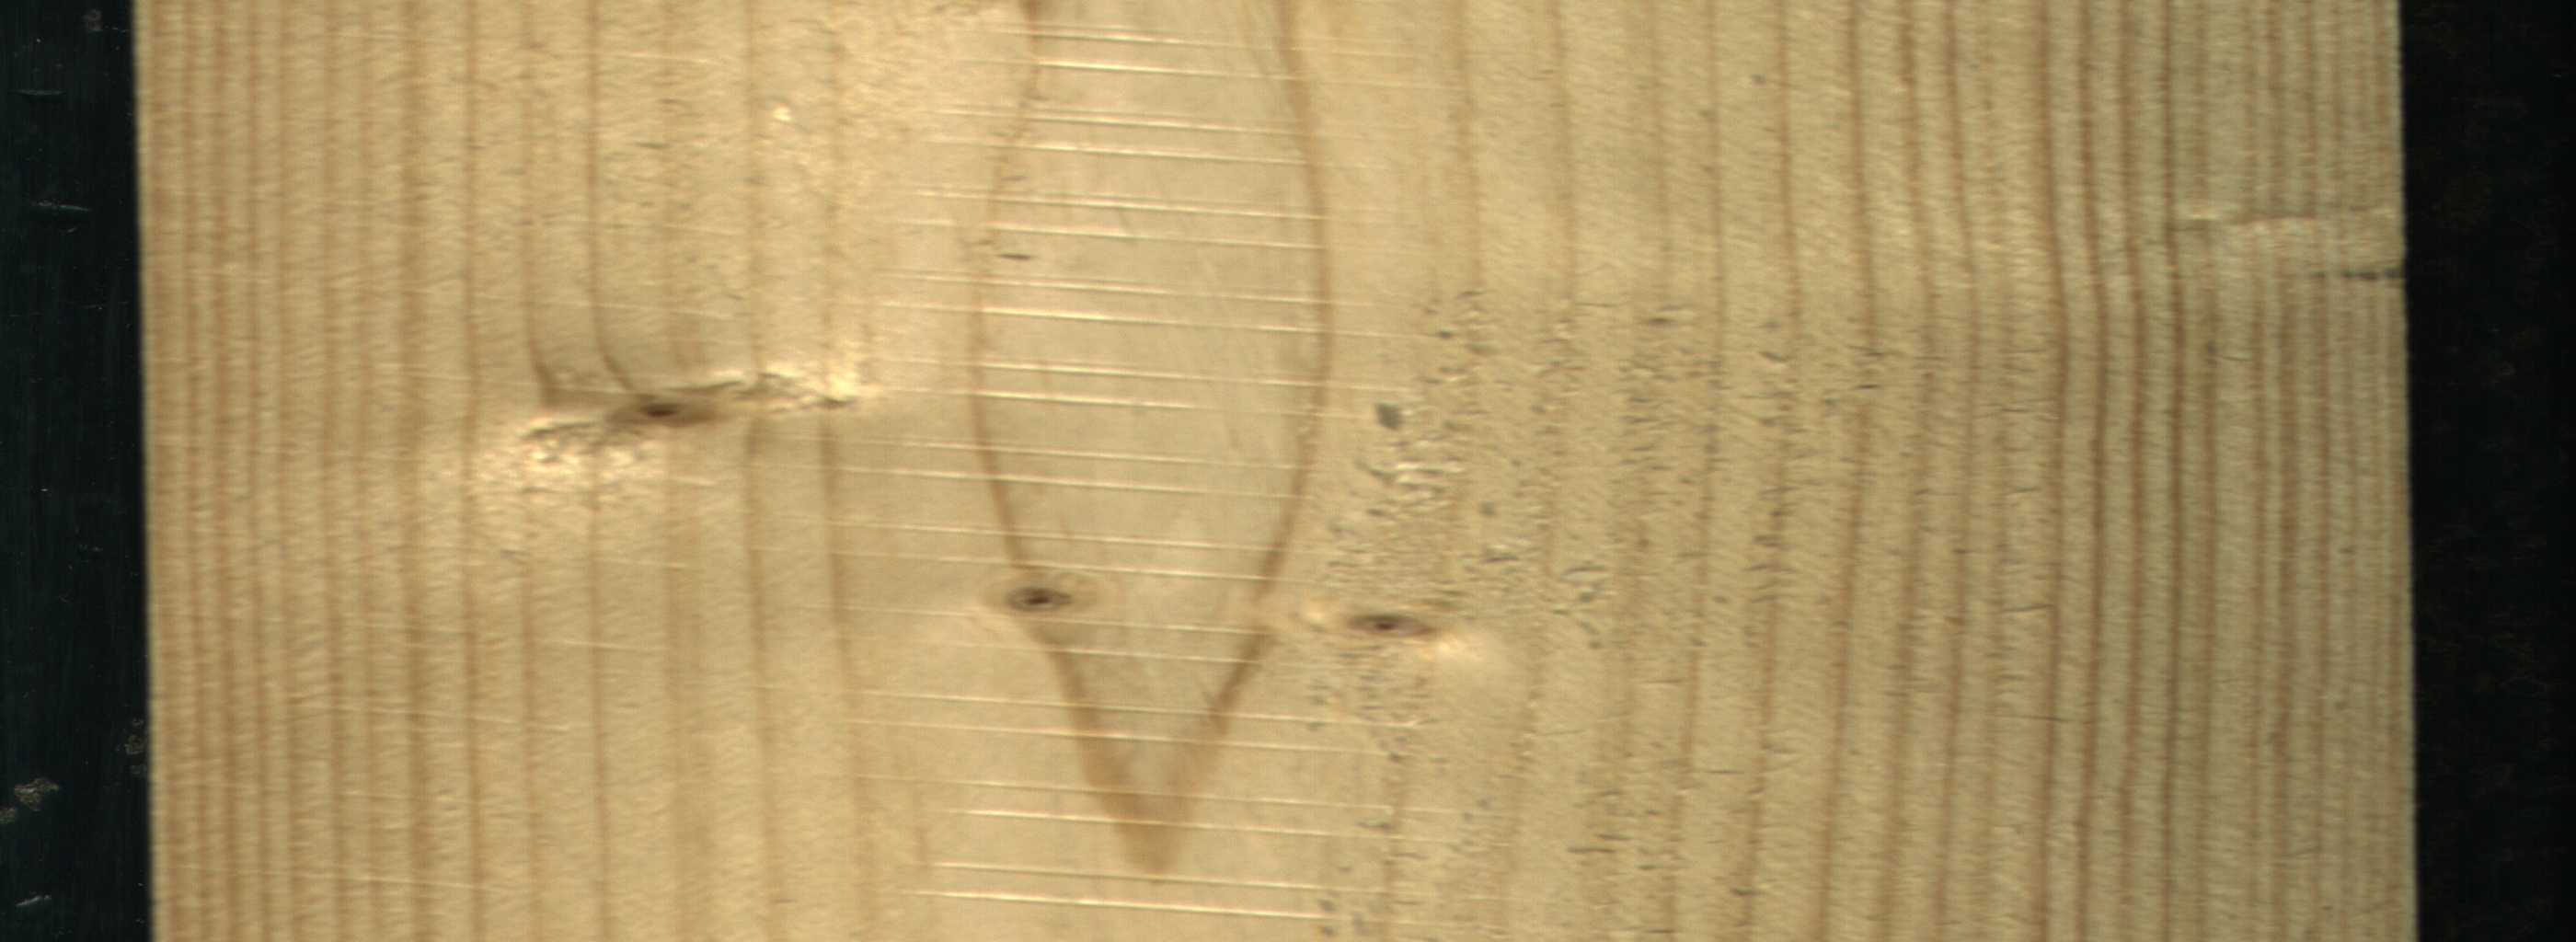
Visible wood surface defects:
Live_Knot
Live_Knot
Live_Knot